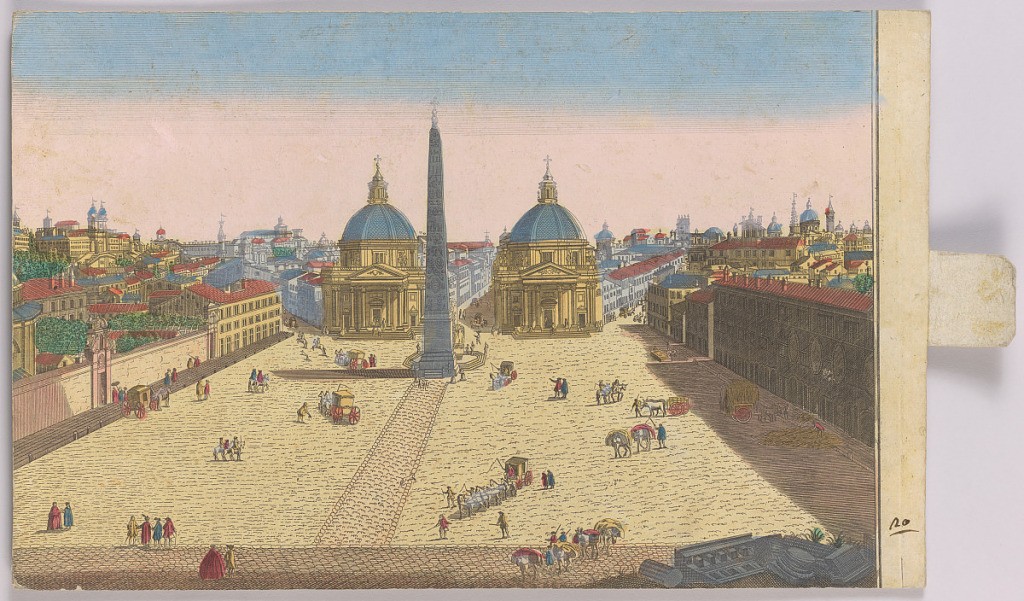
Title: Peep-Show Print
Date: mid-18th century
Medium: Engraving and brush and wash on paper
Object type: Print
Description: Peep-show print